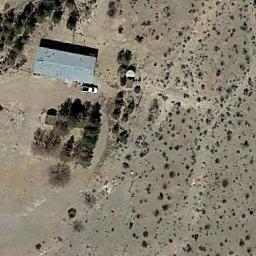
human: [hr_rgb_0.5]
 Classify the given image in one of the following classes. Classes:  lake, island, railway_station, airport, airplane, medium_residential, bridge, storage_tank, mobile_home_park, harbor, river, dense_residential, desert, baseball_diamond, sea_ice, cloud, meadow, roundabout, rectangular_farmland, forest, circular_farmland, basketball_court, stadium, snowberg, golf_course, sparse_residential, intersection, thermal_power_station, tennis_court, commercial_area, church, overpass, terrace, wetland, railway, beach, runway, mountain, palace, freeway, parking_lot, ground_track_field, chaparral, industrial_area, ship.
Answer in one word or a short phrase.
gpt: sparse_residential